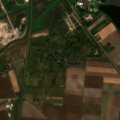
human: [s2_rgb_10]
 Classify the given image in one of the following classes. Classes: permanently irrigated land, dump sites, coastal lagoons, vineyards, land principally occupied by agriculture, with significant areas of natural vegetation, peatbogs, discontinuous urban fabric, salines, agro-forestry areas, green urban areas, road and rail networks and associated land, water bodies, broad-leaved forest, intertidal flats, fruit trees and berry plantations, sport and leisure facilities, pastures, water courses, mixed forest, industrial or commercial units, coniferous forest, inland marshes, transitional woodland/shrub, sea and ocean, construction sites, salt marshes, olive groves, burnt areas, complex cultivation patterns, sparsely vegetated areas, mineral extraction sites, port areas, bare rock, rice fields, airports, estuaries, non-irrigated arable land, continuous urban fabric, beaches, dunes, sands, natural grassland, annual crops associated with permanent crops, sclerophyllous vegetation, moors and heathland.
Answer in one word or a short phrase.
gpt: industrial or commercial units, non-irrigated arable land, complex cultivation patterns, inland marshes, water bodies